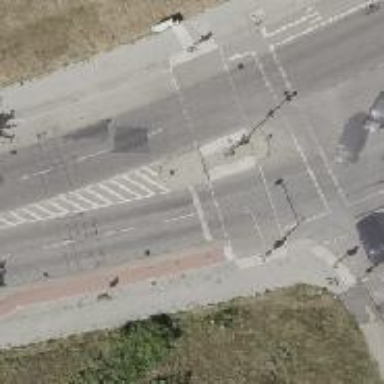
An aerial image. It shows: Road with traffic signals.